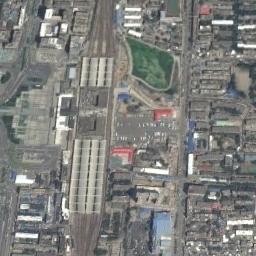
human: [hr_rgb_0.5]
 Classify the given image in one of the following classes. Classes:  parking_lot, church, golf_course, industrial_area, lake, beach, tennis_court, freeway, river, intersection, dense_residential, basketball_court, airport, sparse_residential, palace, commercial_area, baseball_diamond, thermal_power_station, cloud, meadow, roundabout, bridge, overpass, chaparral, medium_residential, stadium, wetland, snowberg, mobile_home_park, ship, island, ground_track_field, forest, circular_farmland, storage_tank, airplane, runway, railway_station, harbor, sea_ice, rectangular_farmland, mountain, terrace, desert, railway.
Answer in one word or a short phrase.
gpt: railway_station